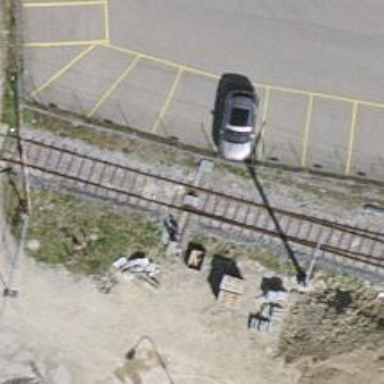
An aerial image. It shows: Railway switch.